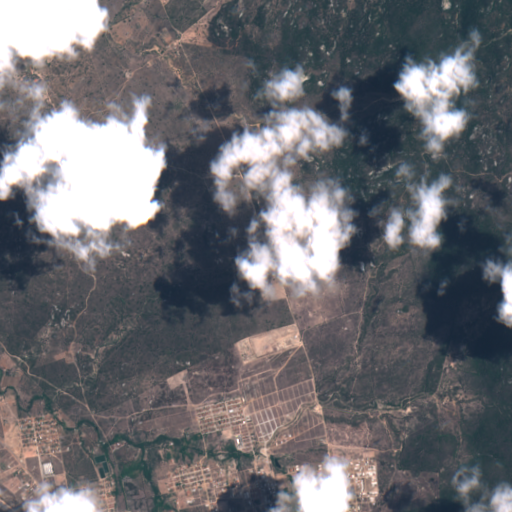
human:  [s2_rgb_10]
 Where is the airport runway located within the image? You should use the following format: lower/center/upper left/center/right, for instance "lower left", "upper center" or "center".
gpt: The airport runway is located in the lower left of the image.
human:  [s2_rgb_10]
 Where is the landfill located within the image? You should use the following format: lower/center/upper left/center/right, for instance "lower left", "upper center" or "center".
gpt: The landfill is located in the lower center of the image.
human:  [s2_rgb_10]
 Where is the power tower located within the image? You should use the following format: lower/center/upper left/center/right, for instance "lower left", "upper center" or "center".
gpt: The power tower is located in the lower left of the image.
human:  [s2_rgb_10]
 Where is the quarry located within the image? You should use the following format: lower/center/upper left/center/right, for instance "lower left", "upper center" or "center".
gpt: There is no quarry in the image.